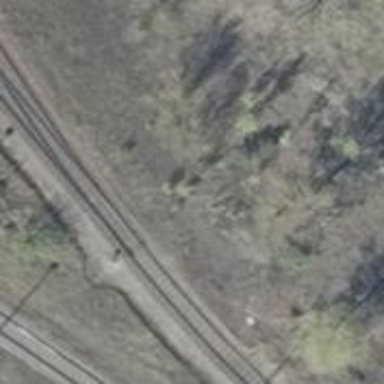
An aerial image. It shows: Railway switch.